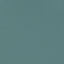
Land use / land cover: SeaLake